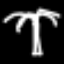
Label: palm tree